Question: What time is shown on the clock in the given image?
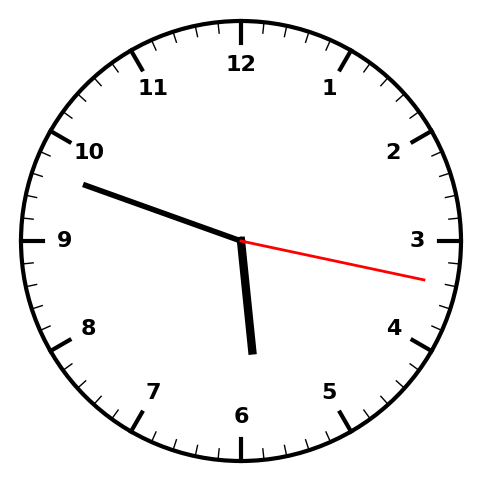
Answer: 05:48:17